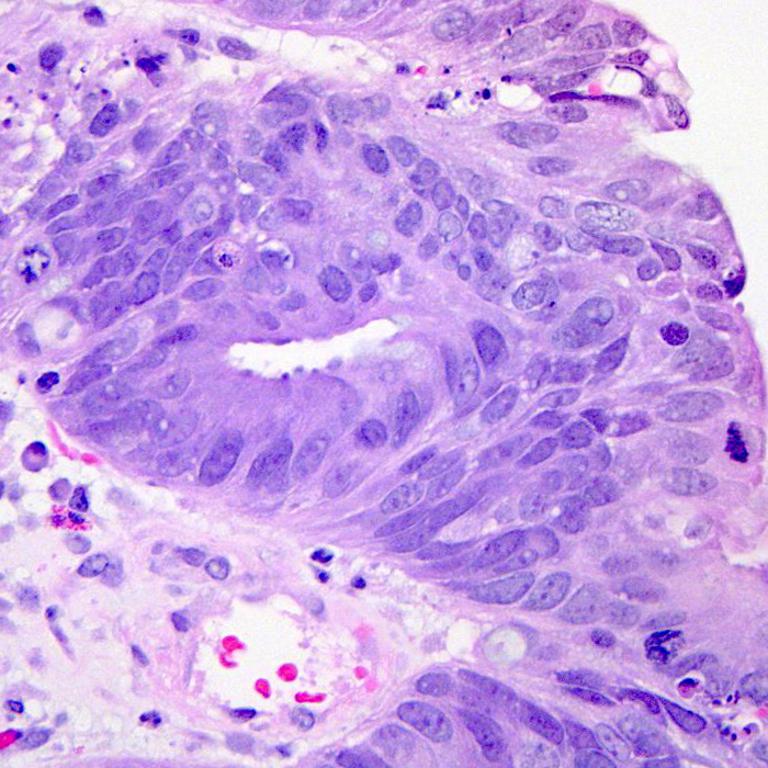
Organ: colon
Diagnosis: adenocarcinomas